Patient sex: M
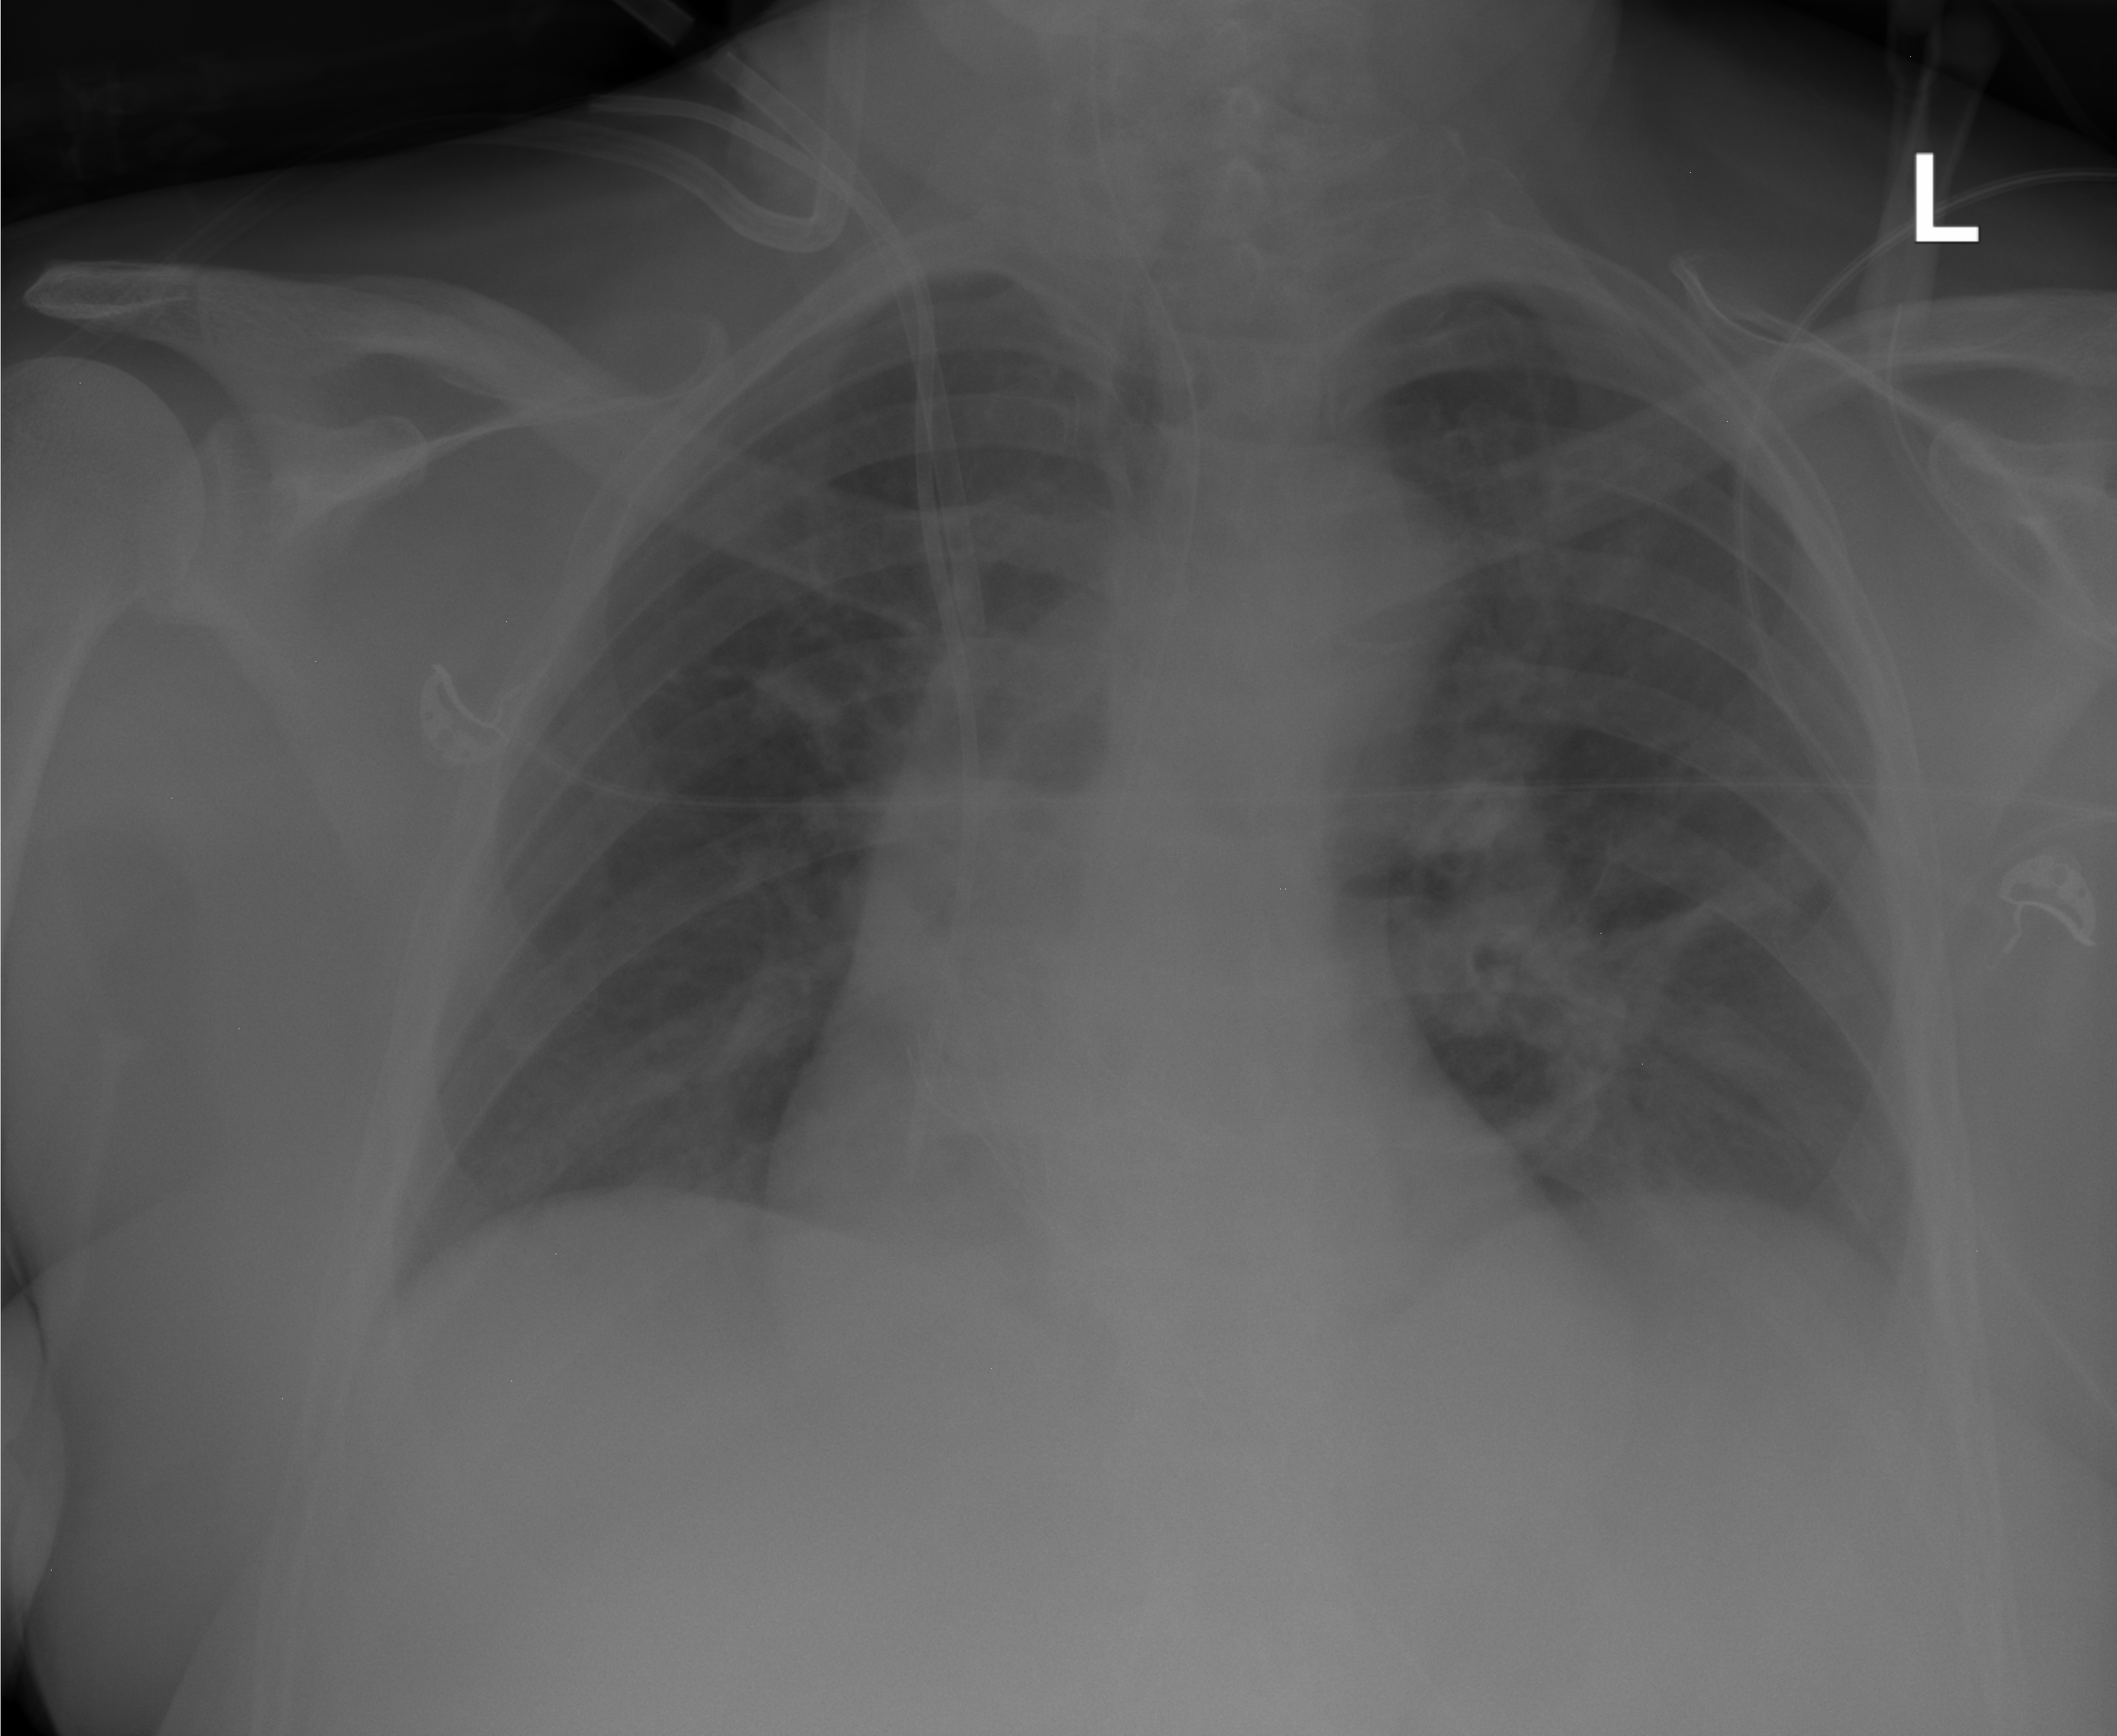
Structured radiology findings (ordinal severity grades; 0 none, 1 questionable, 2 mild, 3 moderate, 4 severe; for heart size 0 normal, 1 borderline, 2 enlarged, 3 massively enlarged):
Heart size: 1
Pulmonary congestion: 0
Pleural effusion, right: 0
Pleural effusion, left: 0
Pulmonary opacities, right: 0
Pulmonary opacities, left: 0
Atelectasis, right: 0
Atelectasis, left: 1